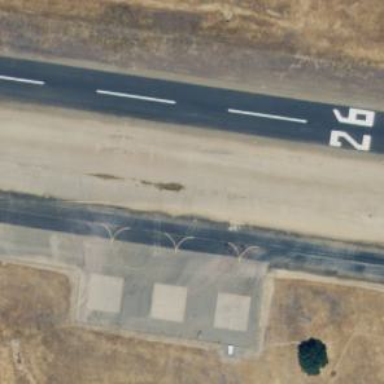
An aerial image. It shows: View of taxiway at the airport.